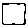
Label: square